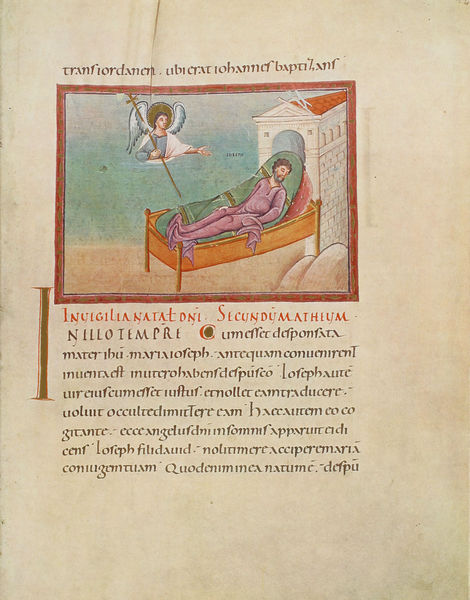
Titel: Codex Egberti
Institution: Trier, Stadtbibliothek/Stadtarchiv
Schlagwörter: blau, felsen, flügel, himmel, mann, meer, schlaf, wasser, weiß, gelb, grün, ocker, braun, fenster, dach, gebäude, haus, rot, tuch, beige, bart, rahmen, steine, kirche, gold, engel, schrift, strand, liegen, schlafen, bogen, fassade, giebel, farbe, lila, hafen, bett, fugen, buch, kreuz, palast, traum, seite, illustration, text, buchseite, bahre, jesus, mittelalter, segen, purpur, latein, buchmalerei